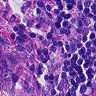
Metastatic tissue present: yes